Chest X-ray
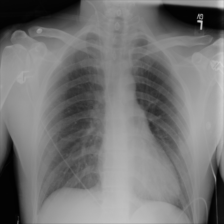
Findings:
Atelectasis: negative
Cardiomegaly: negative
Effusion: negative
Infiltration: negative
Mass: negative
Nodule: negative
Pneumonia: negative
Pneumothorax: negative
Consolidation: negative
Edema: negative
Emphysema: negative
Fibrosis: negative
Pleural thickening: negative
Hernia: negative